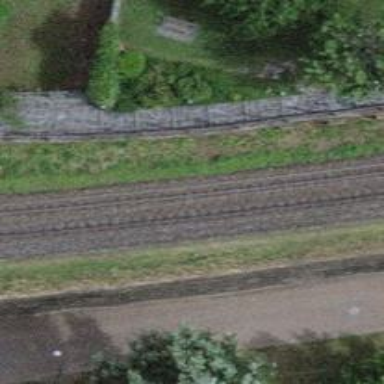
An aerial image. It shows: Railway signal.